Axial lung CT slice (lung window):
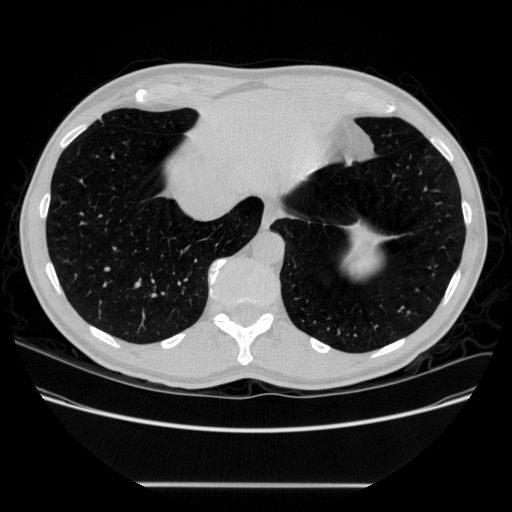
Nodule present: no